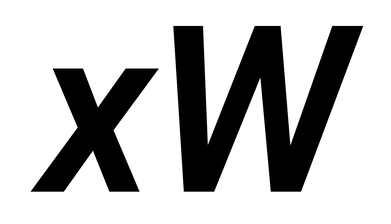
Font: Roboto-Italic_SemiBold_Italic